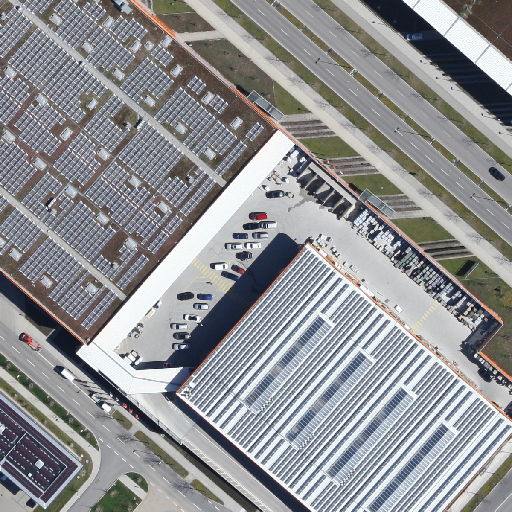
Referring expression: road